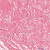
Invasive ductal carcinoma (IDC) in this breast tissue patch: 0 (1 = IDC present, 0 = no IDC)